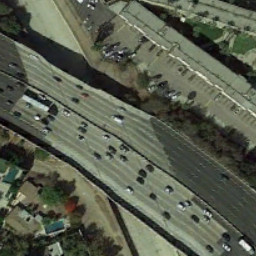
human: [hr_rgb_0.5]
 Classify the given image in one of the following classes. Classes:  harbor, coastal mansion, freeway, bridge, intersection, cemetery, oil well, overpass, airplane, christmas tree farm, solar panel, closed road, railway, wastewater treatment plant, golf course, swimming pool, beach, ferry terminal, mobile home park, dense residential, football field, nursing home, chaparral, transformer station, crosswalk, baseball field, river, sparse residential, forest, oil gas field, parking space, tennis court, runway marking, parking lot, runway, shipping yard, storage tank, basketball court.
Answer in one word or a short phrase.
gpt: overpass